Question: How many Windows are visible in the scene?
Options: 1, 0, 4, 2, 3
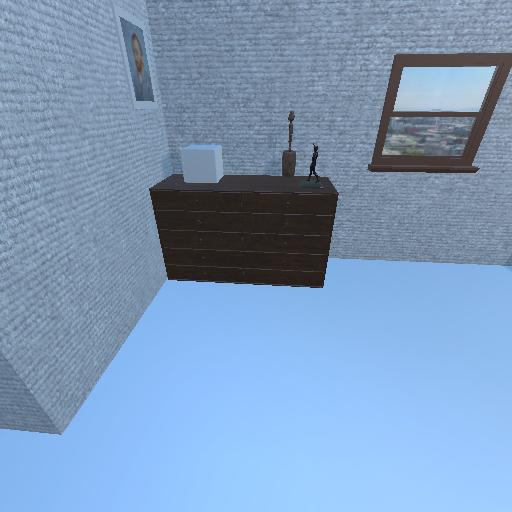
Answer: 1